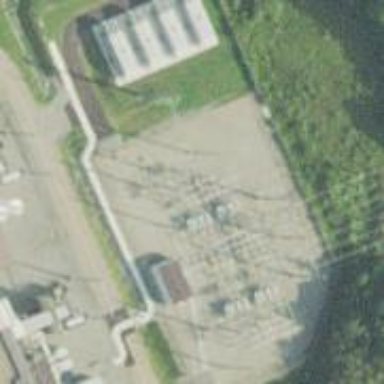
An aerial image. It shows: Switch for power supply.